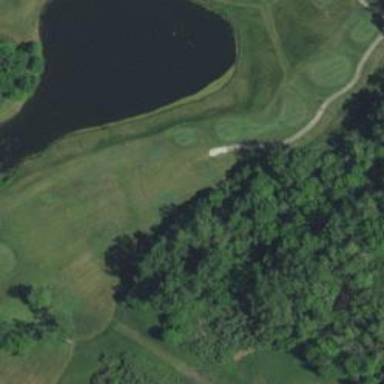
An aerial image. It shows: Water hazard on golf course. The hazard is natural water feature.